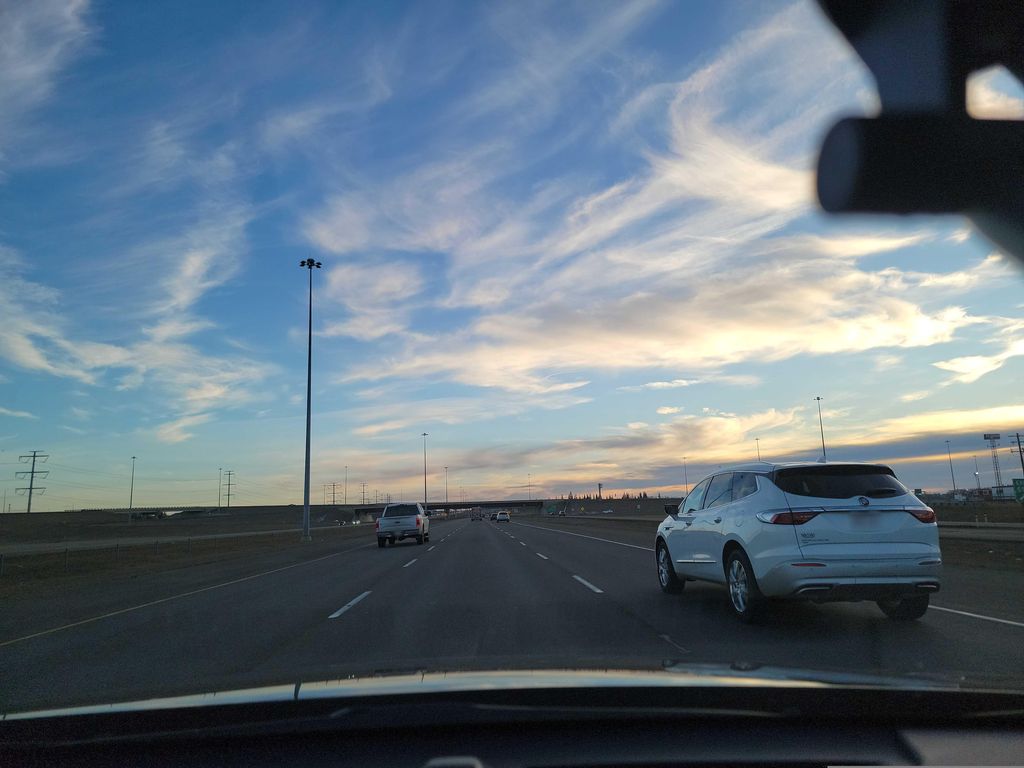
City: edmonton